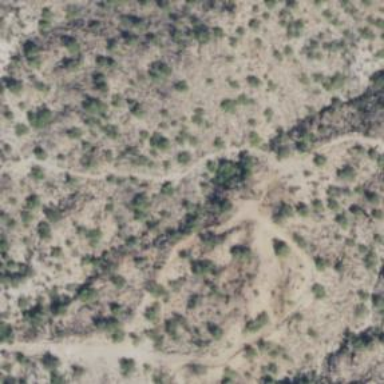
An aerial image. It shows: Path.